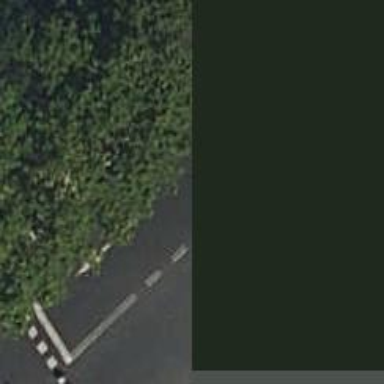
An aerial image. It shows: Road with traffic signals.